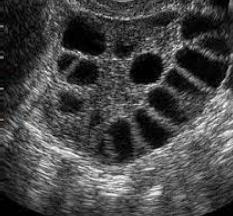
Label: infected